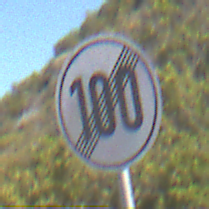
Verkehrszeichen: EndeGeschwindigkeit100
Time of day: MorningAfternoon
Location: Outdoor (Nature)
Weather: Clear
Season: NotSpecified
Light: Natural